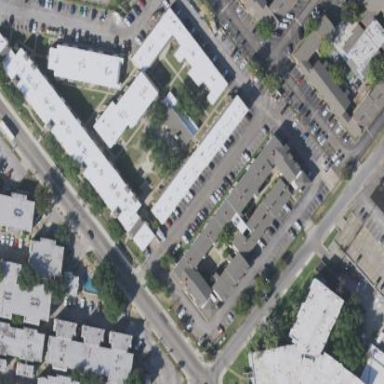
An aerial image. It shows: View of apartment building.